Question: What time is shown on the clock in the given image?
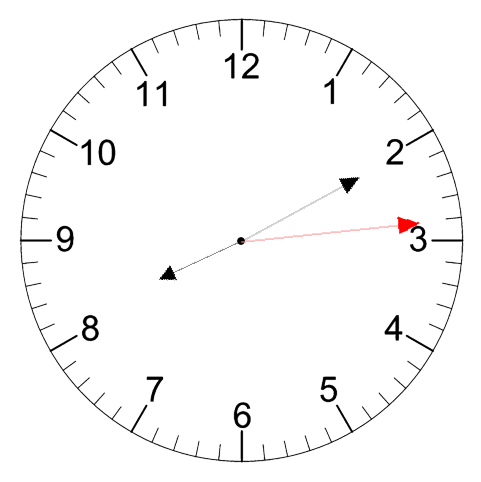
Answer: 08:10:14